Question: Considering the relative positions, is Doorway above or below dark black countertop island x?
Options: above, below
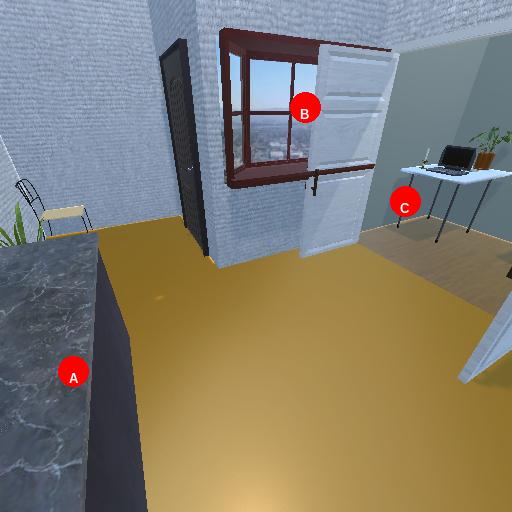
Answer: above